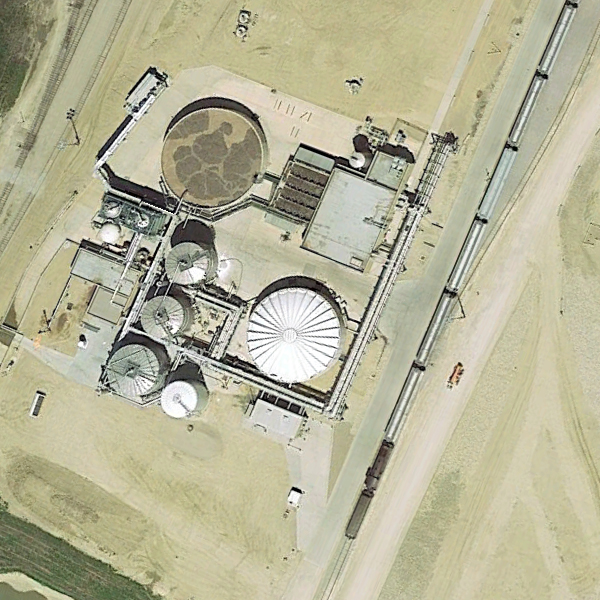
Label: StorageTanks